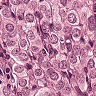
Metastatic tissue present: yes